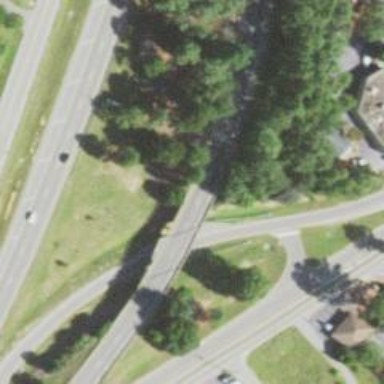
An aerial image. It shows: Bridge over trunk highway with expressway.